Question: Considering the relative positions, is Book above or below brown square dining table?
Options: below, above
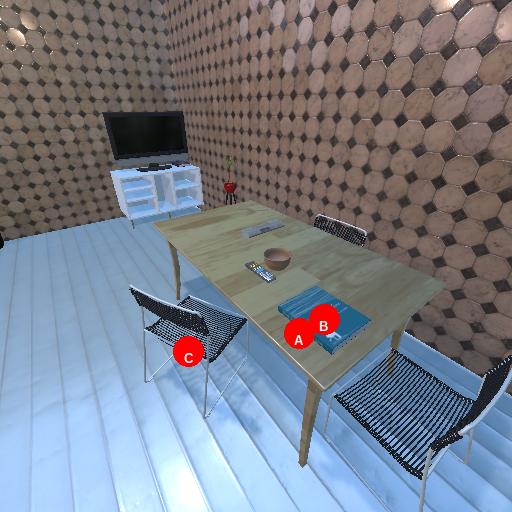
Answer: below